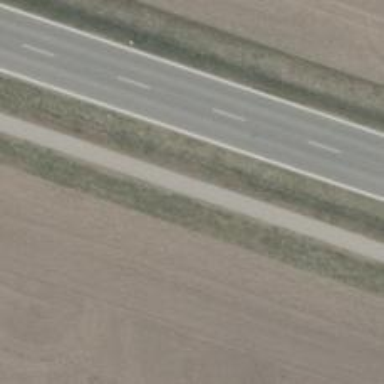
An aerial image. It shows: Asphalt path.